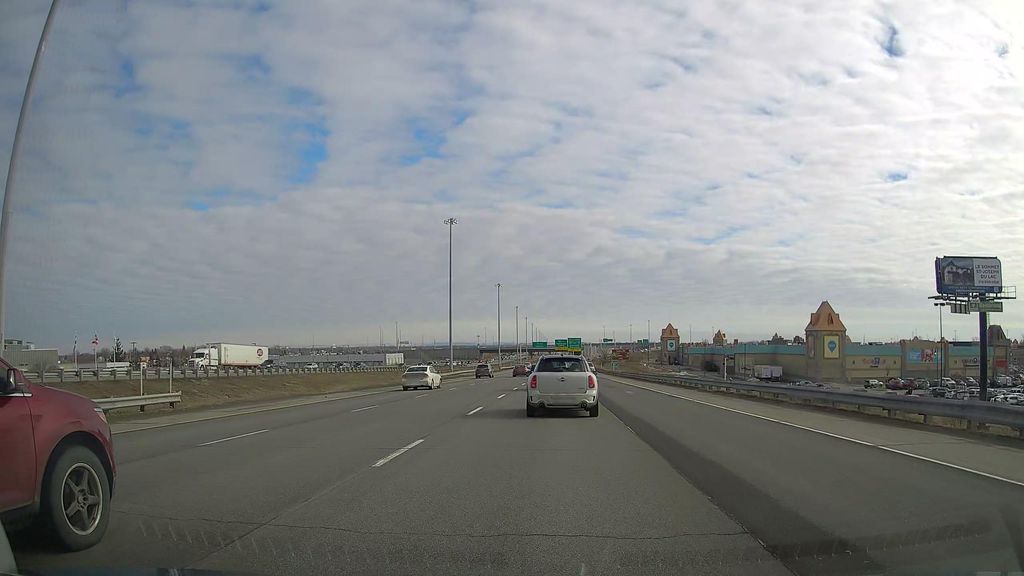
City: montreal